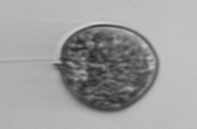
Label: Prorocentrum